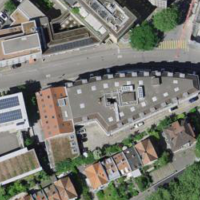
EUNIS habitat code: 54
Species observed at this site:
Caltha palustris
Datura stramonium